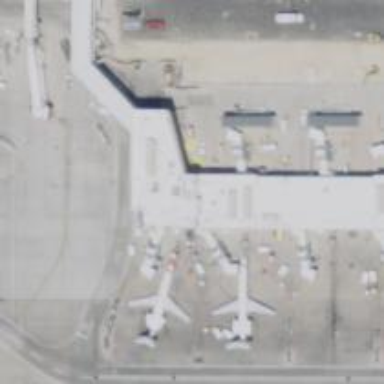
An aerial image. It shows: Airport gate.